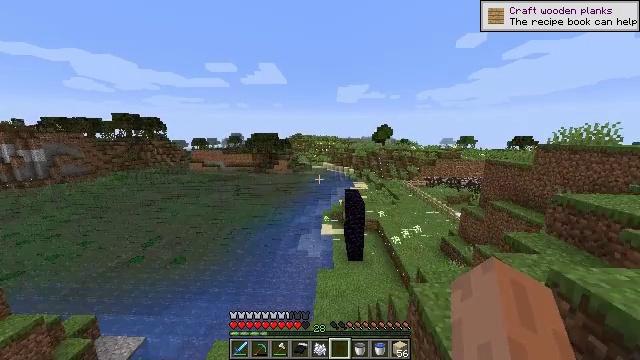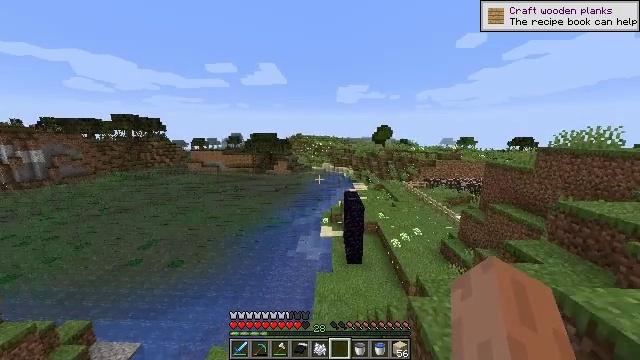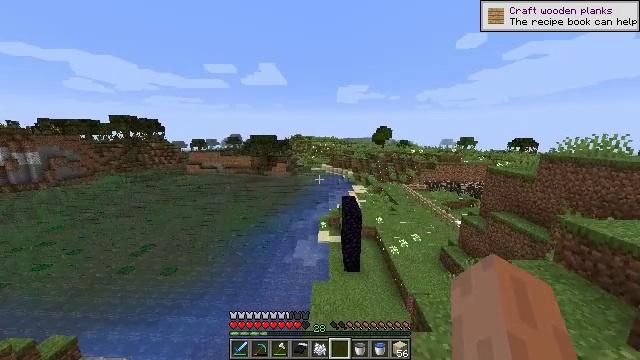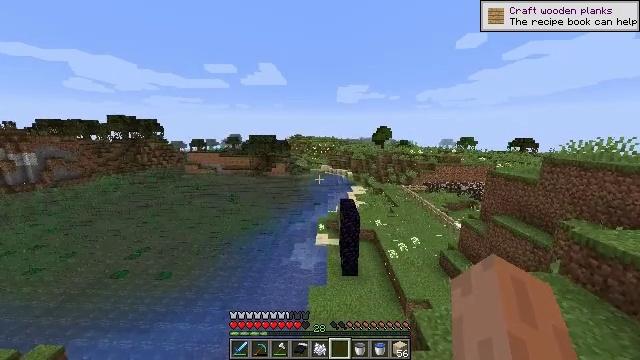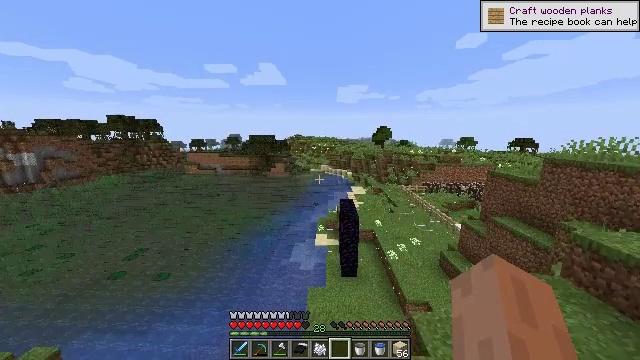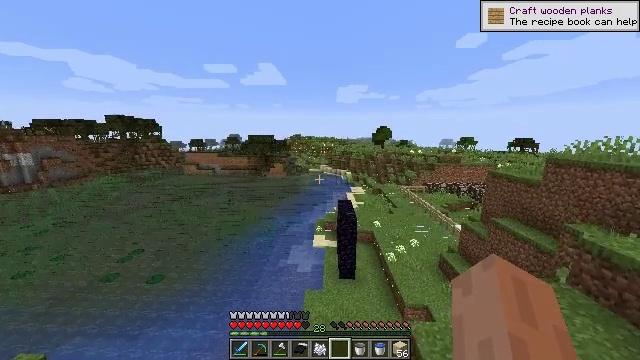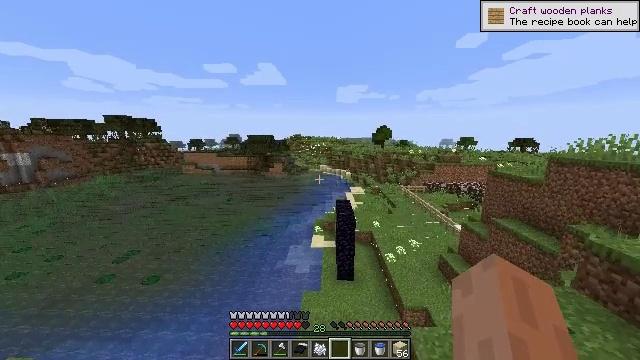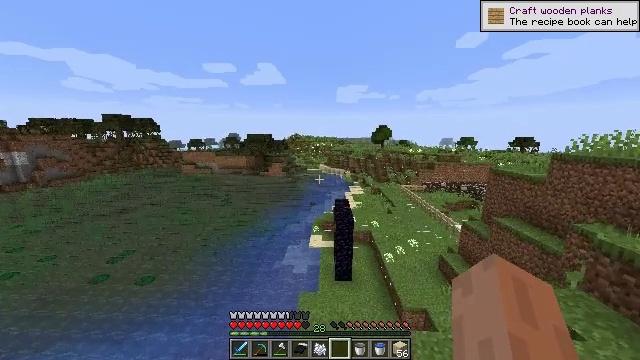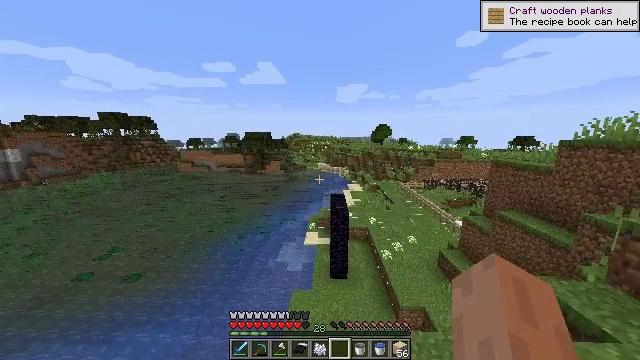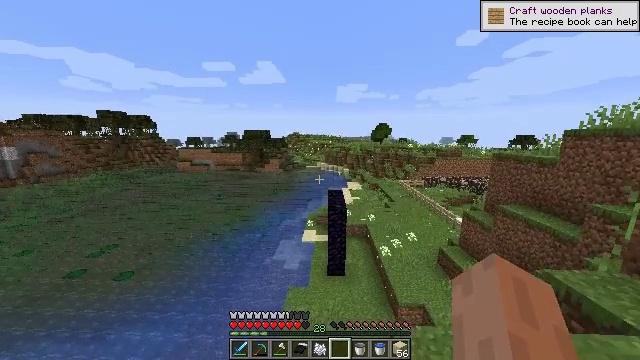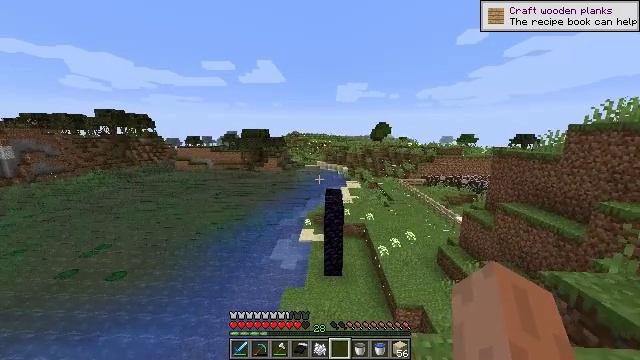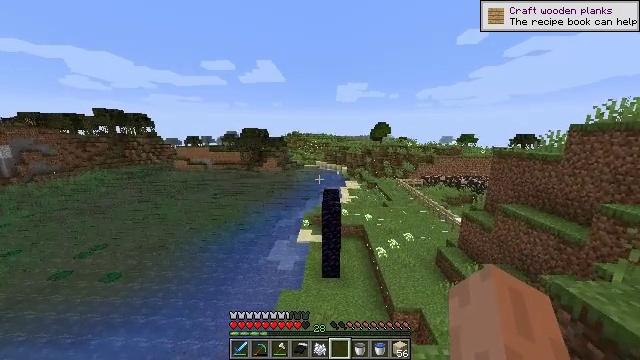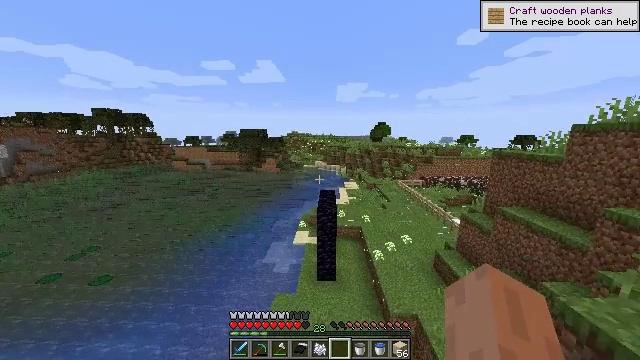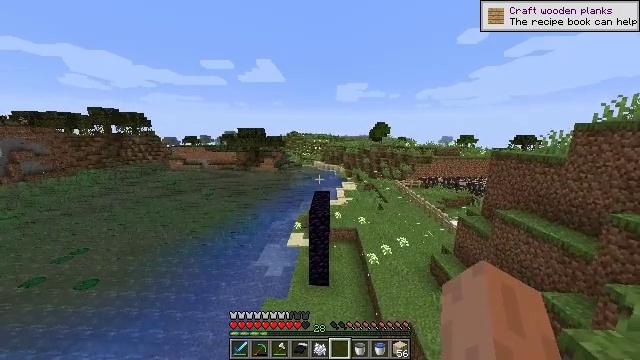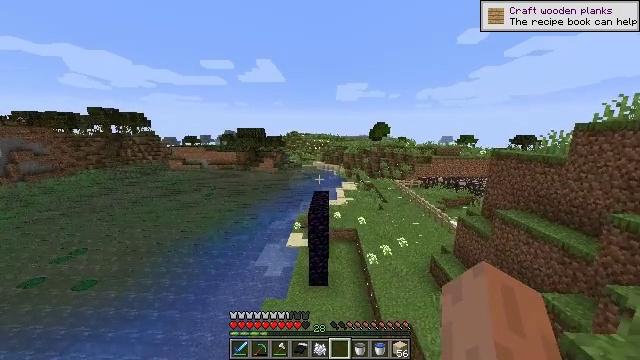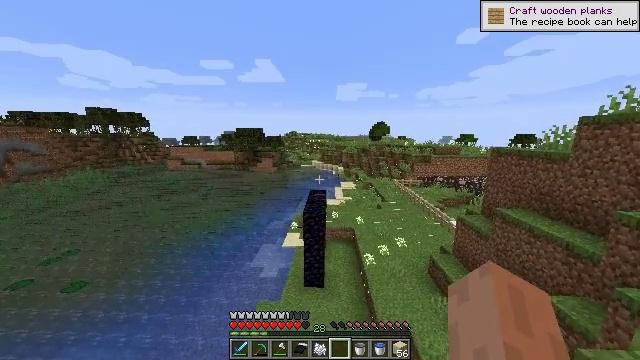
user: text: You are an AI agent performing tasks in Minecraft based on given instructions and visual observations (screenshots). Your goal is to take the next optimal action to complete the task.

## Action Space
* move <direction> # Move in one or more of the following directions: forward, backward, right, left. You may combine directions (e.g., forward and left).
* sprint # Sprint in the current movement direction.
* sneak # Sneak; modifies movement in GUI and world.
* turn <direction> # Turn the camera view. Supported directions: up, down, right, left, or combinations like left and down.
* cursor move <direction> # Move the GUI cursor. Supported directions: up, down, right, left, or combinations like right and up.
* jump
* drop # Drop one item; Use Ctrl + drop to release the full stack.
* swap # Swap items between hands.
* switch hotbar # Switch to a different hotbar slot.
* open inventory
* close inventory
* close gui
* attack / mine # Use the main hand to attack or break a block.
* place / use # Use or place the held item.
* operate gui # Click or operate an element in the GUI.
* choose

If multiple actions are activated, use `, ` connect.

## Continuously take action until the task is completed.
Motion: motion action
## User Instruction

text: Drop a bone meal.
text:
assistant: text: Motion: move forward and move right, sprint, jump
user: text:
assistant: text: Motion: move forward and move right, sprint, jump
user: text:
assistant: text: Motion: move forward and move right, sprint, jump
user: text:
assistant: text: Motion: move forward and move right, sprint
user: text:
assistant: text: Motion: move forward and move right, sprint
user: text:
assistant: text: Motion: move forward and move right, sprint
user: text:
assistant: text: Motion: move forward and move right, sprint
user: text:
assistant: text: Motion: move forward and move right, sprint
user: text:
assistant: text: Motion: move forward and move right, sprint
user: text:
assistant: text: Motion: move forward and move right, sprint
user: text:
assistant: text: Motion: move forward and move right, sprint
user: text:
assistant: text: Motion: move forward and move right, sprint
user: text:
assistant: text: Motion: move forward and move right, sprint
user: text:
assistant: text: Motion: move forward and move right, sprint
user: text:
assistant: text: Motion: move forward and move right, sprint
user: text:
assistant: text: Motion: move forward and move right, sprint
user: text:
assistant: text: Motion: move forward and move right, sprint
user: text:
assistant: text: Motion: move forward and move right, sprint
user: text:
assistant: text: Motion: move forward and move right, sprint
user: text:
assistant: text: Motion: move forward and move right, sprint
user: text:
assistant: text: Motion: move forward and move right, sprint
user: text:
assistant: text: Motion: move forward and move right, sprint
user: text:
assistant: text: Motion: move forward and move right, sprint
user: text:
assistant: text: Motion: move forward and move right, sprint
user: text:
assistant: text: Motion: move forward and move right, sprint, jump
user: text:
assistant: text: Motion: move forward and move right, sprint, jump
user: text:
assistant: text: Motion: move forward and move right, sprint, jump
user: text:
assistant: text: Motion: move forward and move right, sprint, jump
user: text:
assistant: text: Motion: move forward and move right, sprint, jump
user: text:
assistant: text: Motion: move forward, sprint, jump